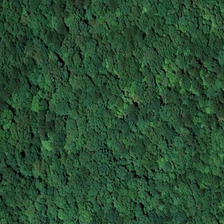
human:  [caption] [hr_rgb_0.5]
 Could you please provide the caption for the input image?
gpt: many green trees are in a forest .

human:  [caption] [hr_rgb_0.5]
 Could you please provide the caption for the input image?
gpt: many green trees are in a forest .

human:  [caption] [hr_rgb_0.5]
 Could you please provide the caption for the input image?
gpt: many green trees are in a forest .

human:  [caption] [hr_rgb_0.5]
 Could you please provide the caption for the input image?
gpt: many green trees are in a forest .

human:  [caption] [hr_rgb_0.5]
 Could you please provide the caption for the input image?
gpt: many green trees are in a forest .